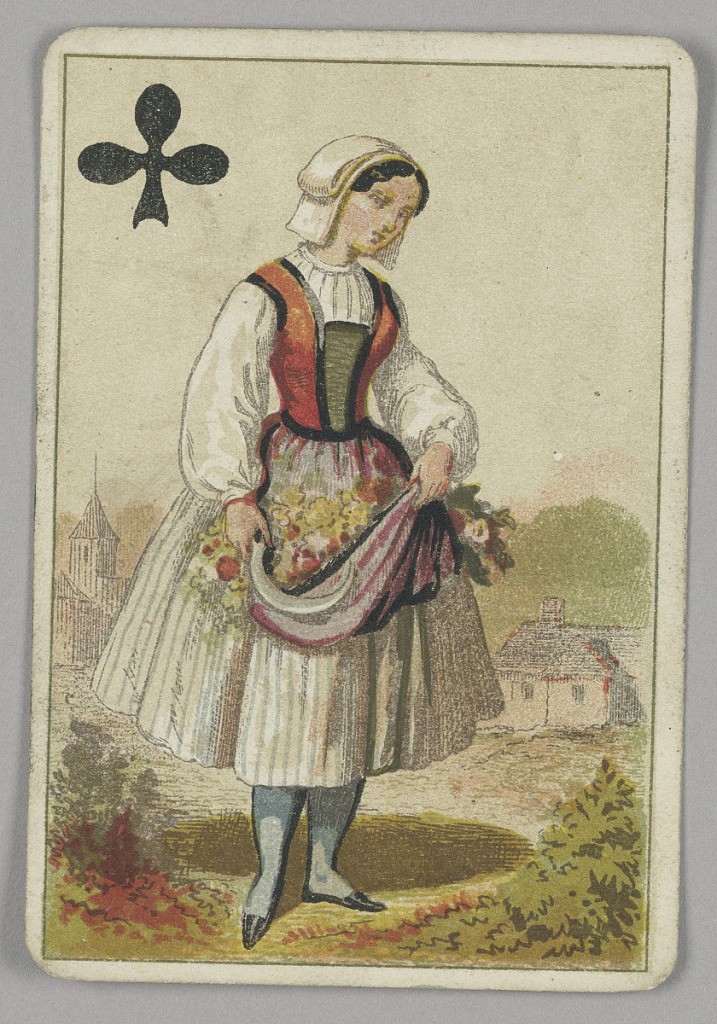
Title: Queen of Clubs
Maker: E. Le Tellier, French, active late 19th century
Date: late 19th century
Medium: Lithograph on paper
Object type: Playing card
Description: Queen of Clubs court playing card from a pack of transformation playing cards. A female maiden figure wearing a white dress with orange and yellow bodice. She carries freshly-picked flowers in the folds of her skirt. Architectural indications of a town in the background. A black club at upper left corner.